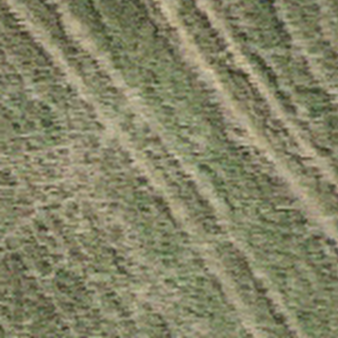
Label: other